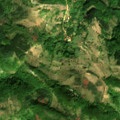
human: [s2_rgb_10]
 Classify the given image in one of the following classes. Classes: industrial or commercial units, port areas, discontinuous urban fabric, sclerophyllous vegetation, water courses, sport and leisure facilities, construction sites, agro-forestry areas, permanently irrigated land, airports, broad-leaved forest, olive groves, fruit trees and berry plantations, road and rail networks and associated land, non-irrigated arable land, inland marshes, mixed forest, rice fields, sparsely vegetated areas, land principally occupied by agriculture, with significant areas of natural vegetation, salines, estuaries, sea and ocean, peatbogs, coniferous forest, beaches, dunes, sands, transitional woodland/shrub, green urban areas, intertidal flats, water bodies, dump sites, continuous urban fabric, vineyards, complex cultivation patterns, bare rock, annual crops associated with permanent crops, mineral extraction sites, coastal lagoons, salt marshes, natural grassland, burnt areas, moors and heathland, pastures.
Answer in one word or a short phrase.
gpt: land principally occupied by agriculture, with significant areas of natural vegetation, broad-leaved forest, transitional woodland/shrub